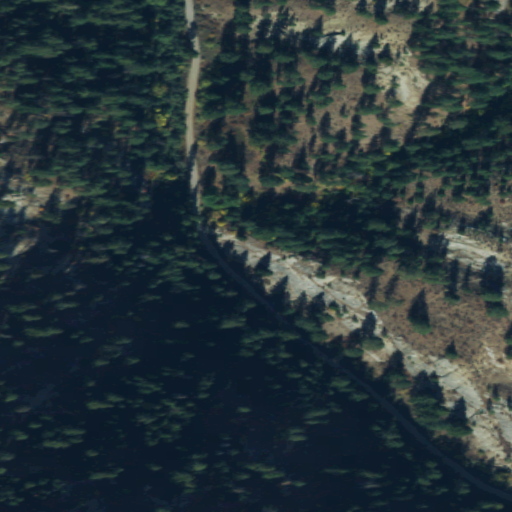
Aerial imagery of valley in Washington named Crow Canyon containing evergreen forest, shrub, low intensity development, grassland, open development, and medium intensity development